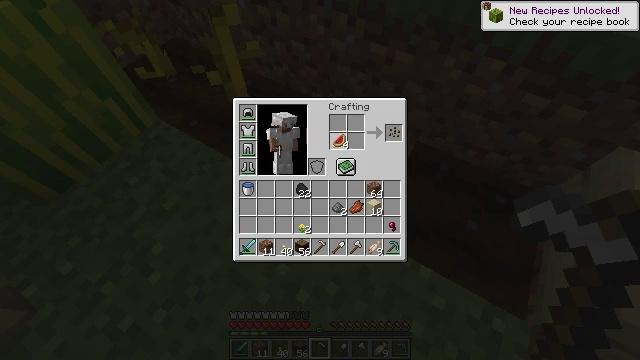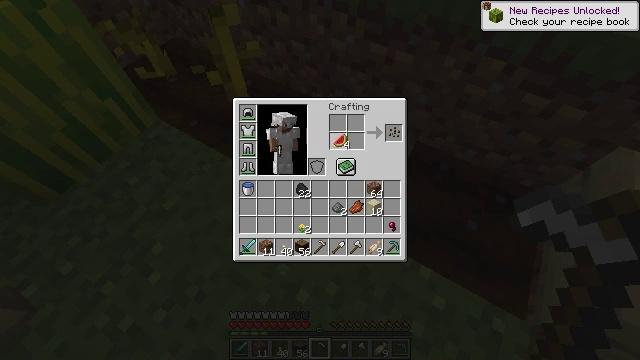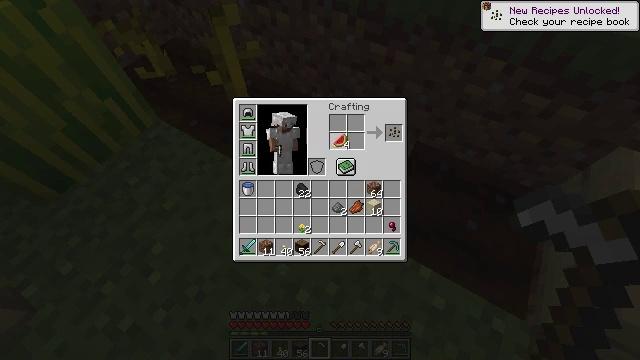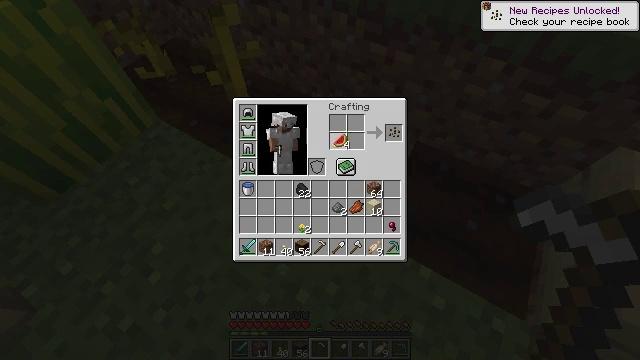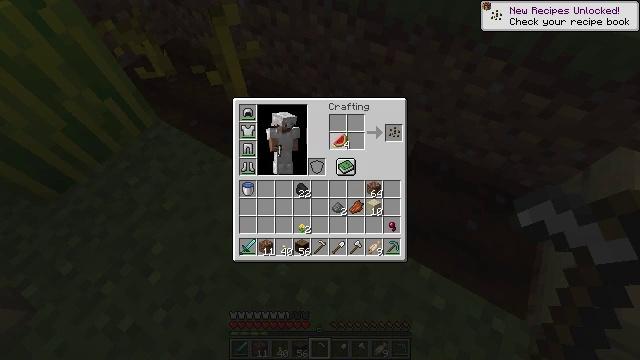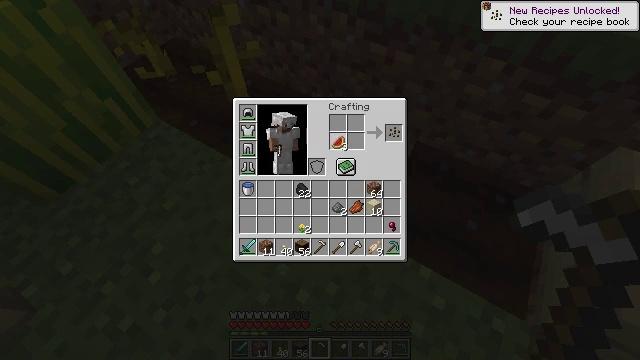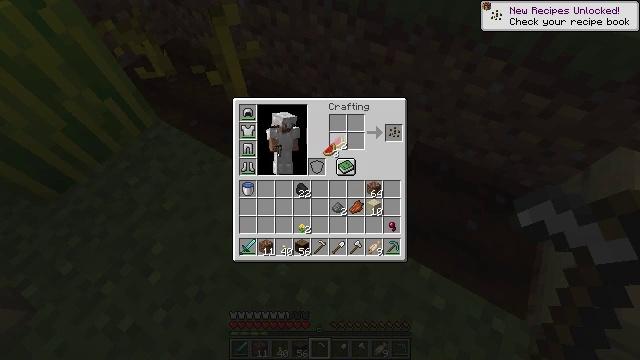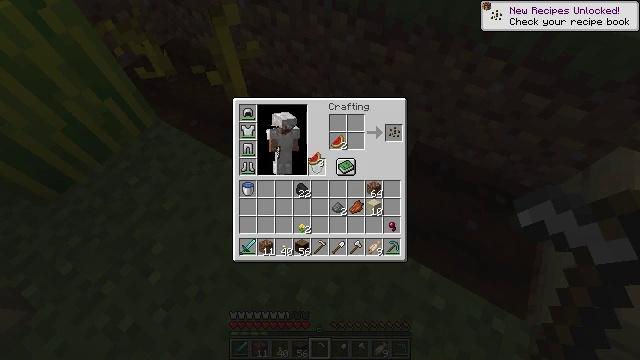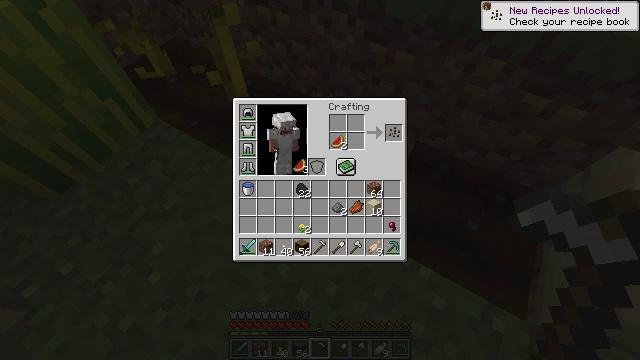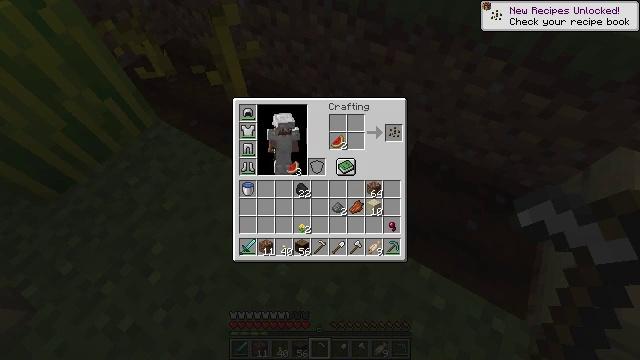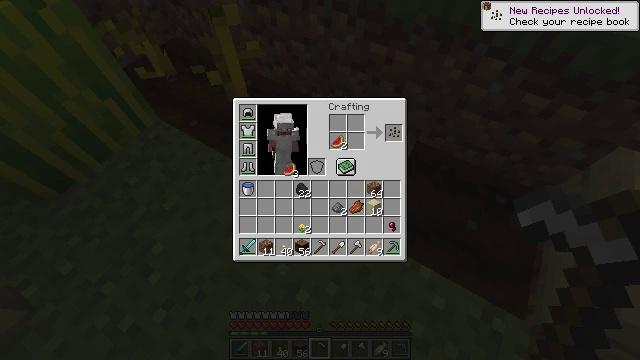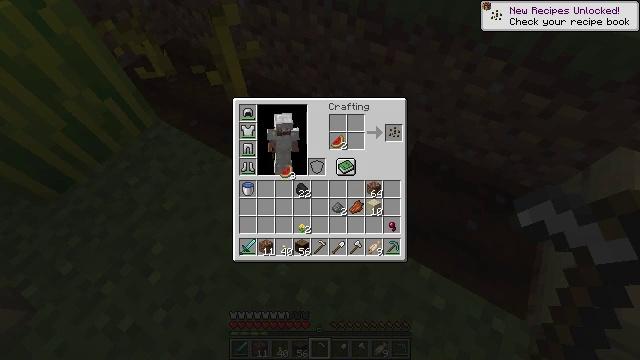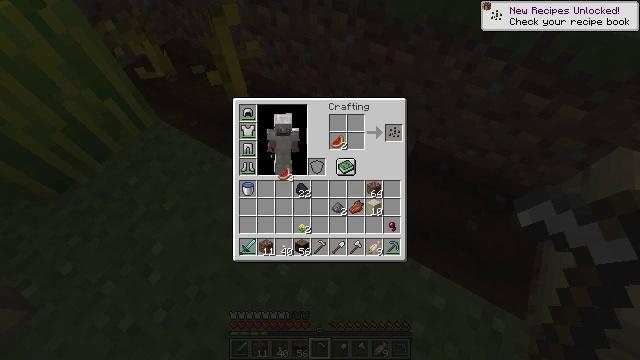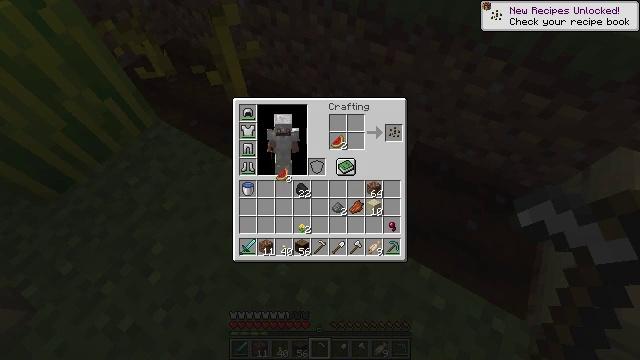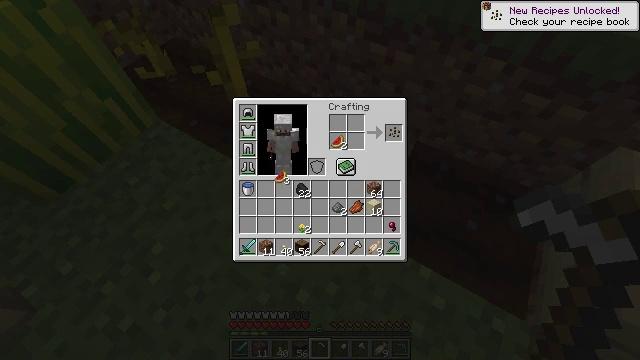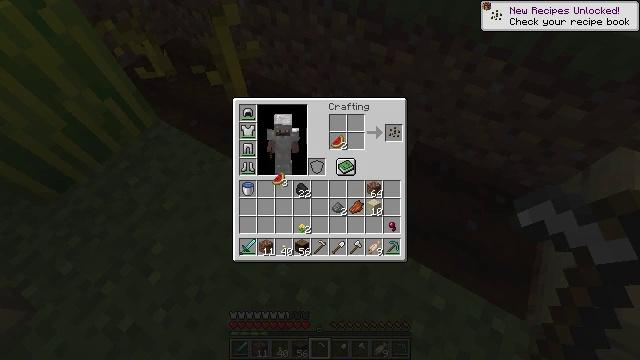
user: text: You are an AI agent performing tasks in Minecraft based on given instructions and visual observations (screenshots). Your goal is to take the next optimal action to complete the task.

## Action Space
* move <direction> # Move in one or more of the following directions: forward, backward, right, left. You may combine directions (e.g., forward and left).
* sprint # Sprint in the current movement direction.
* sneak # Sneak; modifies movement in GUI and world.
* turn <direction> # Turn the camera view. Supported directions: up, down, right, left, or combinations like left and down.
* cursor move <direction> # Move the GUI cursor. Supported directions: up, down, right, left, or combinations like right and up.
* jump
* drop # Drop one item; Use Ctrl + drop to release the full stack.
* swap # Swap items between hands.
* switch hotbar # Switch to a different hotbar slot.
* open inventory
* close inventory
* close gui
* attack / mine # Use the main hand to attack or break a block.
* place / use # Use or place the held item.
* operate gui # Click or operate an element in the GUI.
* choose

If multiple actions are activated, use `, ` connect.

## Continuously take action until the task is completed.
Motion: motion action
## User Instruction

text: Interact with the crafting table to craft melon seeds.
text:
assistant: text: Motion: no_op
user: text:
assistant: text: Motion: choose
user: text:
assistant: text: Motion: choose
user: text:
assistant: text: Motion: choose
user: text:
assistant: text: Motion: no_op
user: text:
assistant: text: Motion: cursor move left and down
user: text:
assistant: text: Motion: cursor move left and down
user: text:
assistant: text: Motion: cursor move left
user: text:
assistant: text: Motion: no_op
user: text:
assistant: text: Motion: no_op
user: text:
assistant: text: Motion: no_op
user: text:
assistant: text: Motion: no_op
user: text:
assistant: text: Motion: no_op
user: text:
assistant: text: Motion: no_op
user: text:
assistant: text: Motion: no_op
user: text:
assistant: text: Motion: no_op
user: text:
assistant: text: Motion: no_op
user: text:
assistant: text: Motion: no_op
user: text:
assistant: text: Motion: cursor move left, operate gui
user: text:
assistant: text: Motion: operate gui
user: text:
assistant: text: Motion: operate gui
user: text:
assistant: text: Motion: no_op
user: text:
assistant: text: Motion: cursor move right
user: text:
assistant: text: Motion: cursor move right and up
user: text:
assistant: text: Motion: cursor move right and up
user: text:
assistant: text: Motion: sneak, cursor move right and up
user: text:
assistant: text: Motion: sneak, cursor move right and up
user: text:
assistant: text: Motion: sneak
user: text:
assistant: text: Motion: sneak
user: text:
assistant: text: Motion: sneak